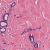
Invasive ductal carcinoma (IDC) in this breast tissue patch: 1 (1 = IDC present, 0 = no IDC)